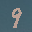
Label: 9